Field crop: maize
Growth stage: 2
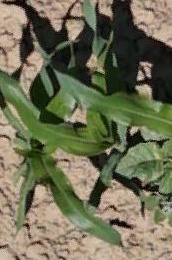
Species: maize